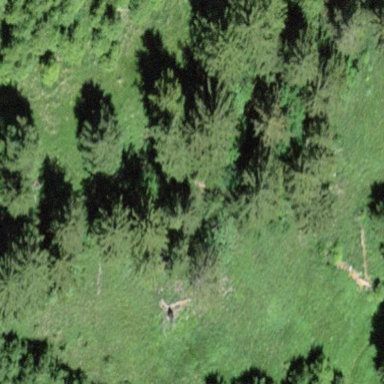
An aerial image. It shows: Forest area.